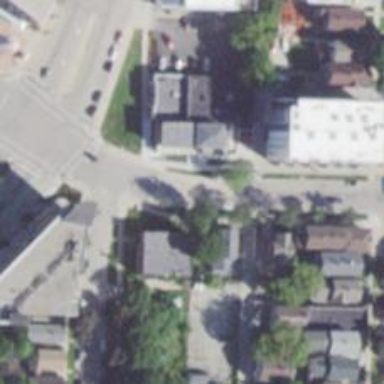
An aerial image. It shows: Residential road with separate sidewalk.